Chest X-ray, PA view. Patient: 42 years old, sex F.
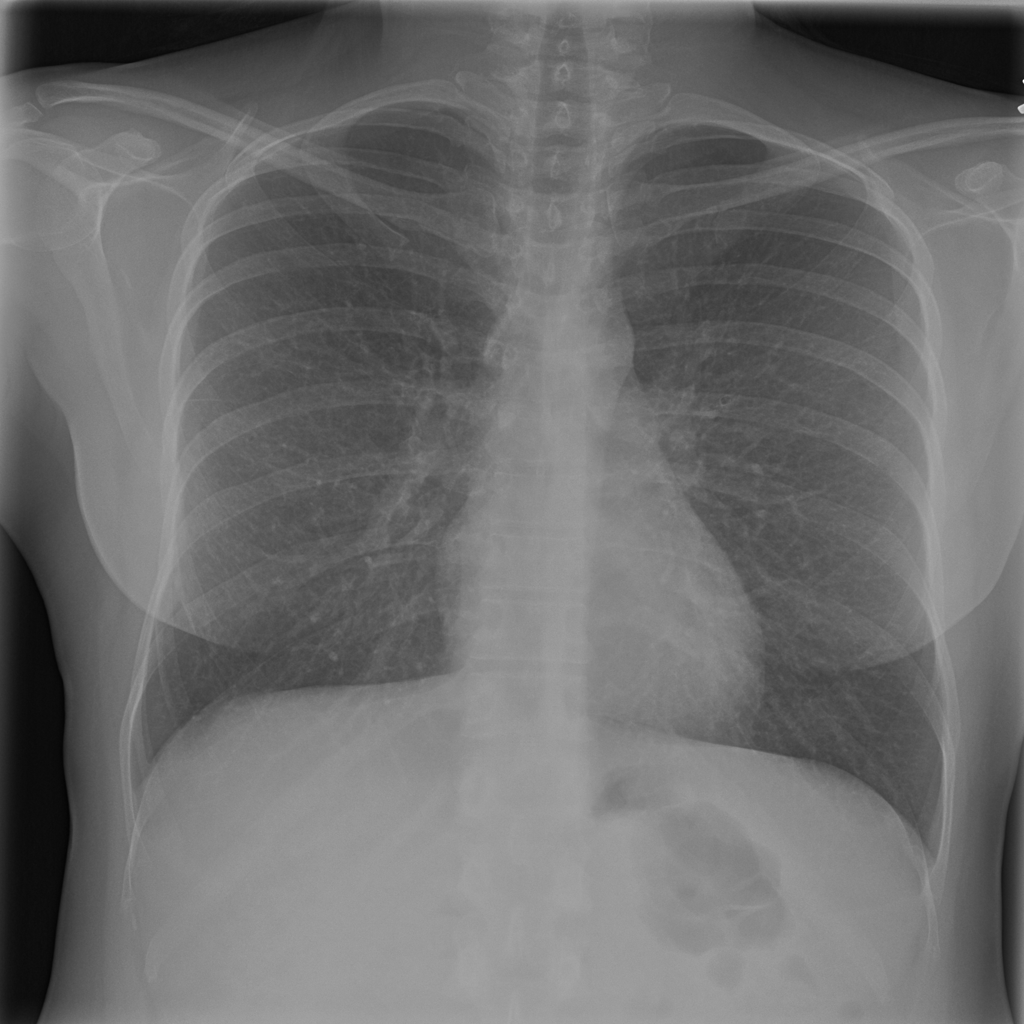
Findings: No Finding